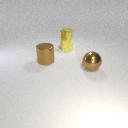
large brown metal cylinder behind large brown metal sphere